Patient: sex M, age 58
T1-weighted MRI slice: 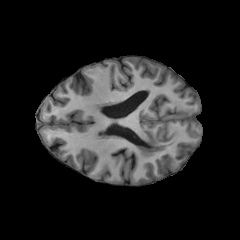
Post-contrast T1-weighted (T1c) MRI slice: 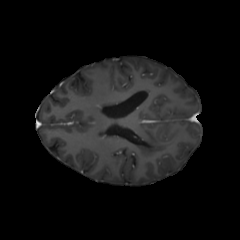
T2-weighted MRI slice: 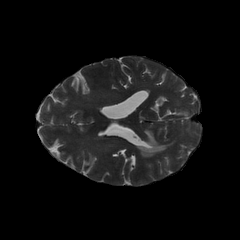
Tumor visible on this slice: yes
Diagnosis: Glioblastoma, IDH-wildtype
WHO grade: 4